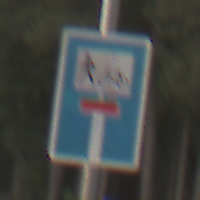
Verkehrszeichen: SackgasseRadverkehrFussgaengerDurchlaessig
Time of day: SunriseSunset
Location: Outdoor (Nature)
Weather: Clear
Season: NotSpecified
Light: Natural